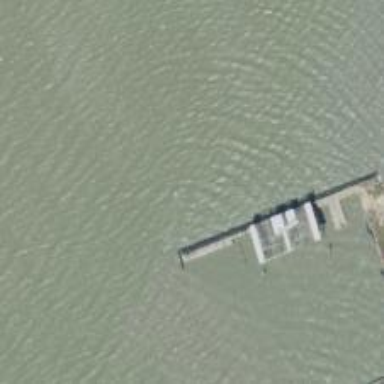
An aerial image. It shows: Breakwater structure.